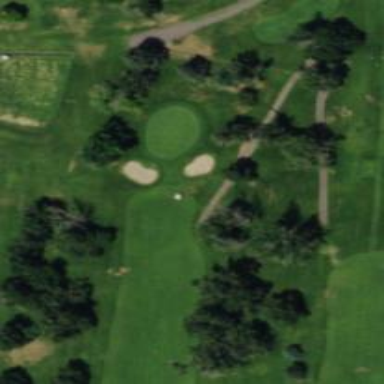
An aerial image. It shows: View of golf hole.